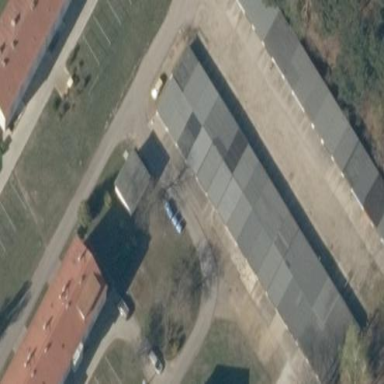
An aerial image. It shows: Group of garages.